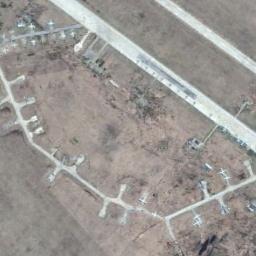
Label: airport